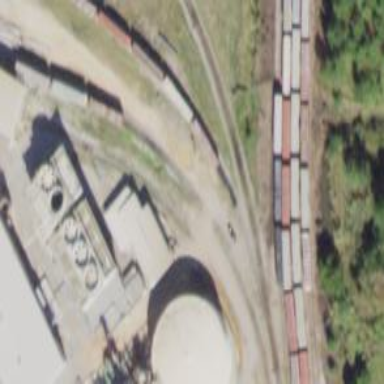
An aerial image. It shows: Railway spur service.